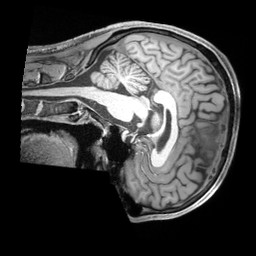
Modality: T1w
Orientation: sagittal
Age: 28
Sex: male
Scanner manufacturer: siemens
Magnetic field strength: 3 T
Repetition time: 2.2 s
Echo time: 0.00218 s